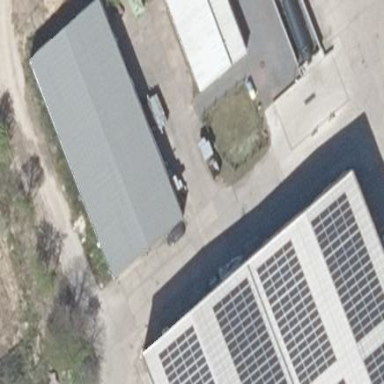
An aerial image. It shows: Commercial building.